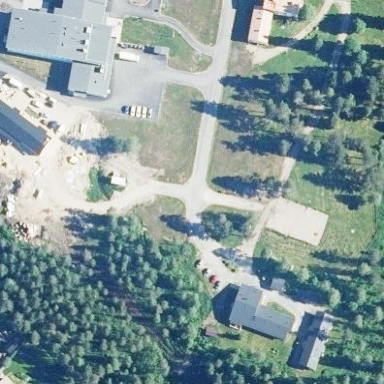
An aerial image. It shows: Hospital building.